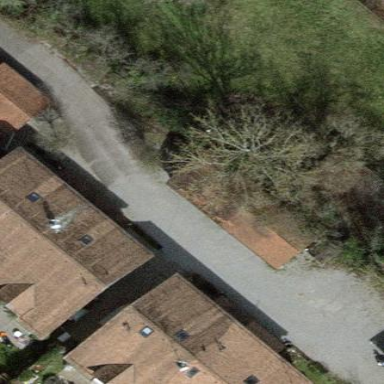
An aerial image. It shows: View of roof of building.